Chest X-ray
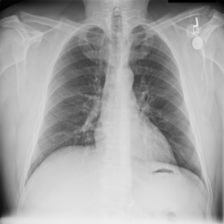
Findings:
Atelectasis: negative
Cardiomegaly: negative
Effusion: negative
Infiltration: negative
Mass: negative
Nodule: positive
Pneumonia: negative
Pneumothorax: negative
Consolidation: negative
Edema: negative
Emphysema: negative
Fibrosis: negative
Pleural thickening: negative
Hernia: negative